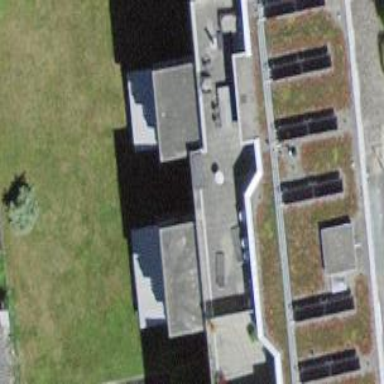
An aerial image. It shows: Flat-roofed apartment building.